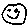
Label: smiley face